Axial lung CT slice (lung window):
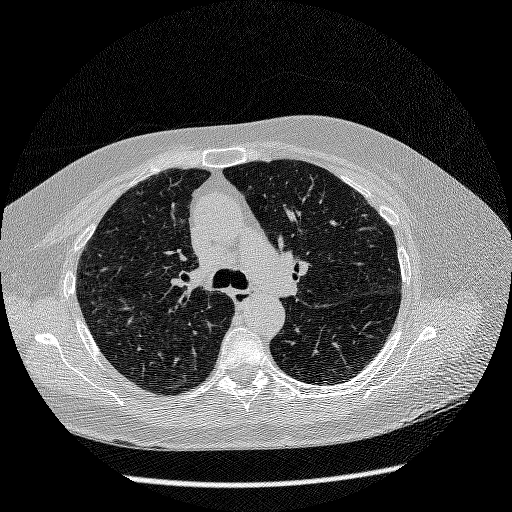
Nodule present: no